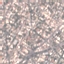
Land use / land cover: Residential